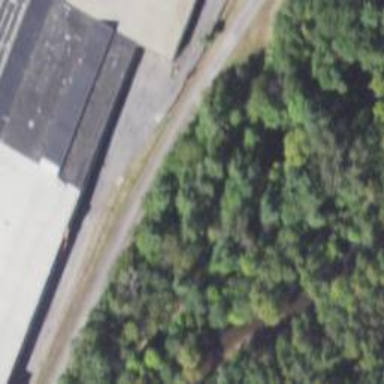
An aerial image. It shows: Abandoned railway service road.